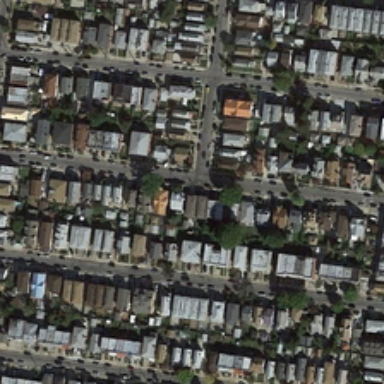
Many buildings and some green trees are in a dense residential area .